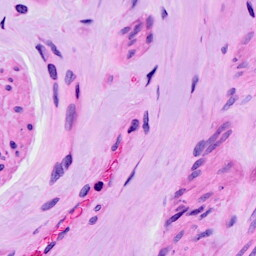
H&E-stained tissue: Ovarian